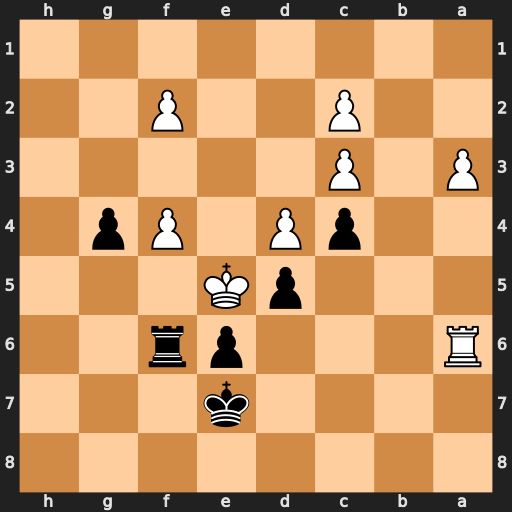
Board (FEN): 8/4k3/R3pr2/3pK3/2pP1Pp1/P1P5/2P2P2/8
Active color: b
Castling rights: -
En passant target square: -
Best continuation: Rf5#